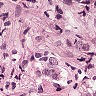
Metastatic tissue present: yes